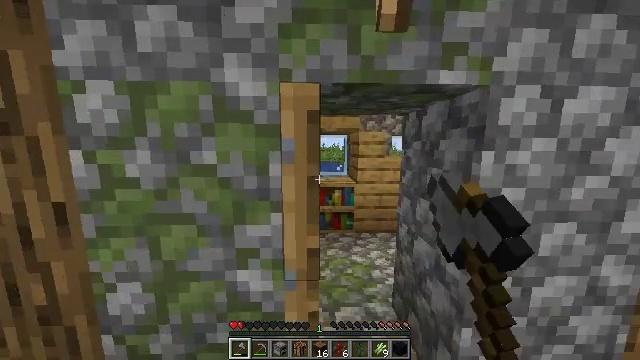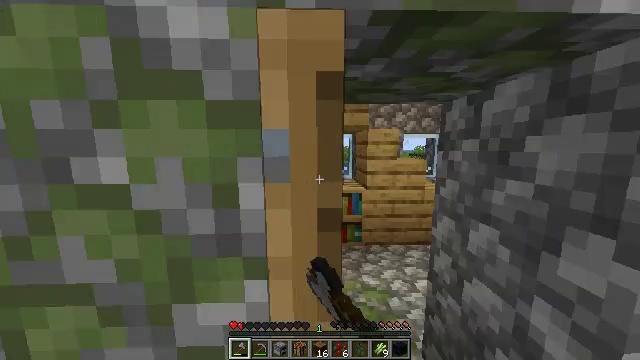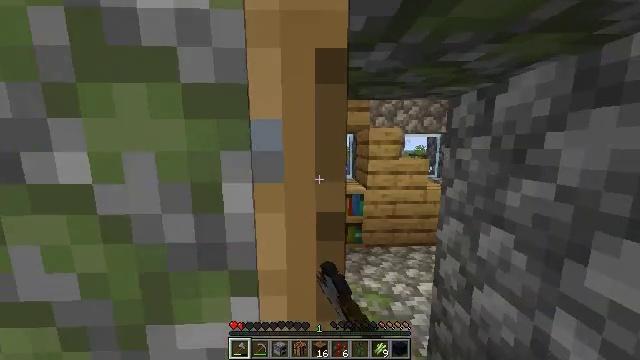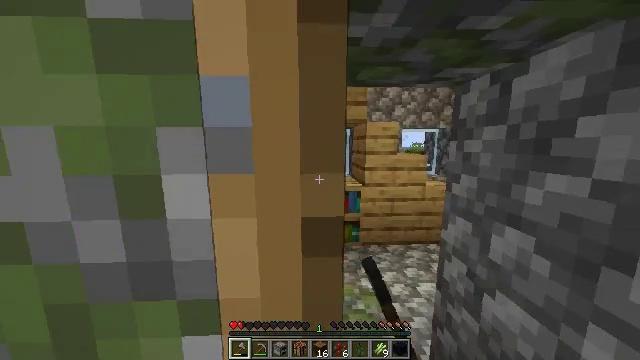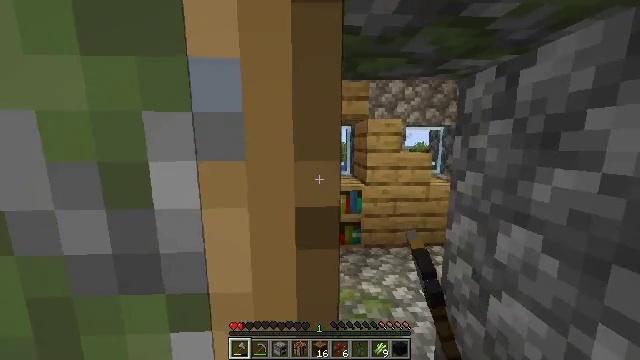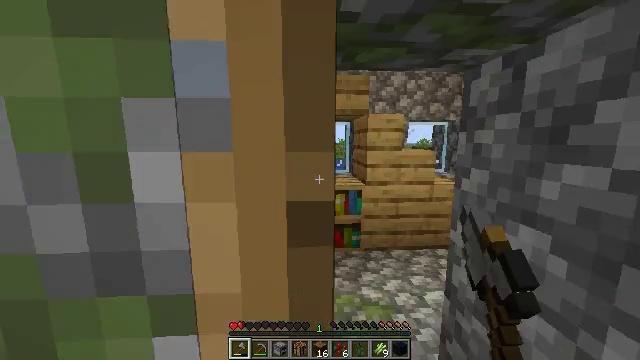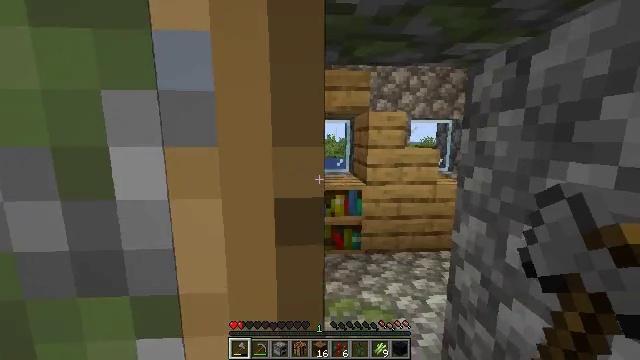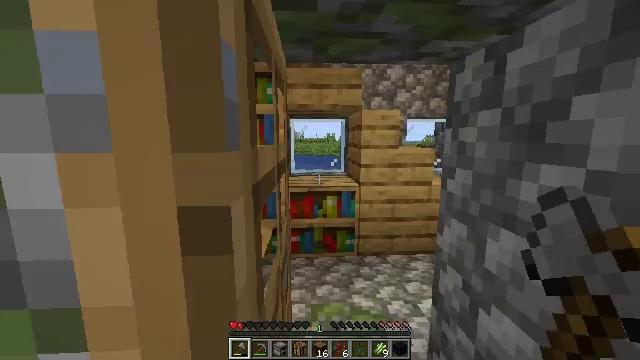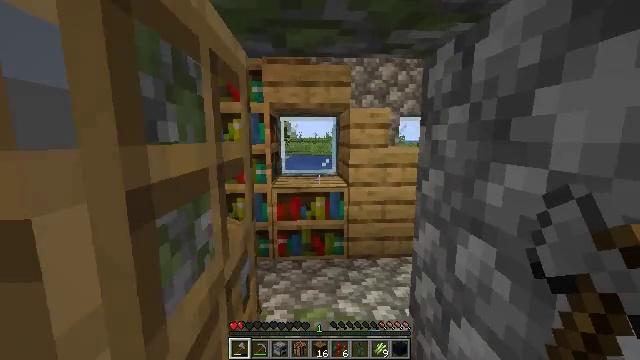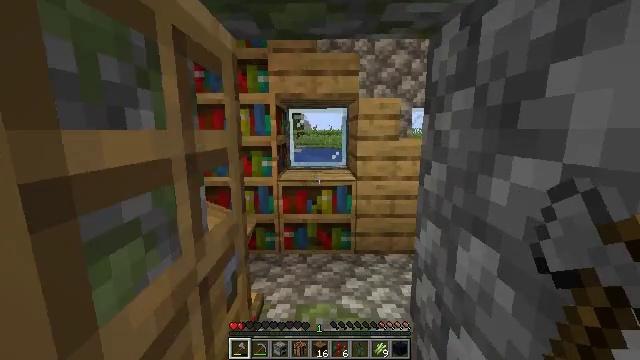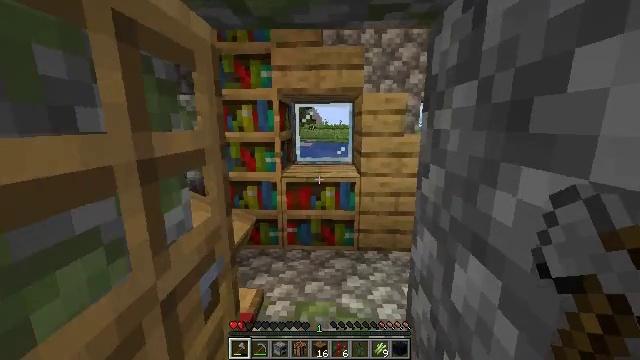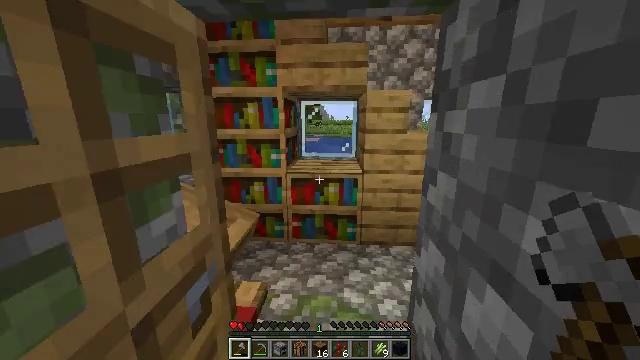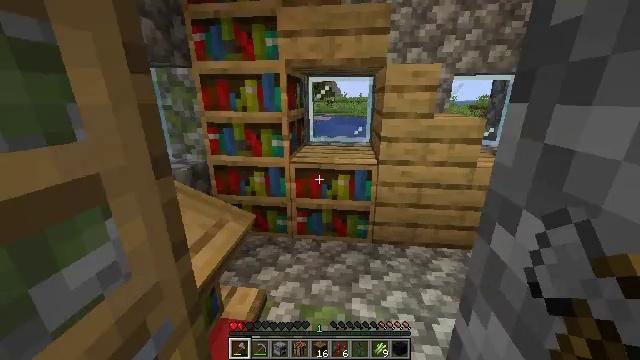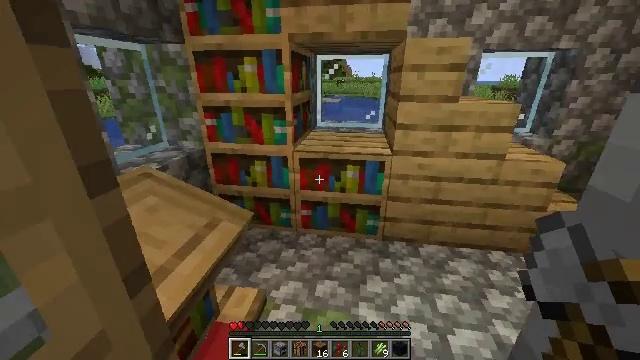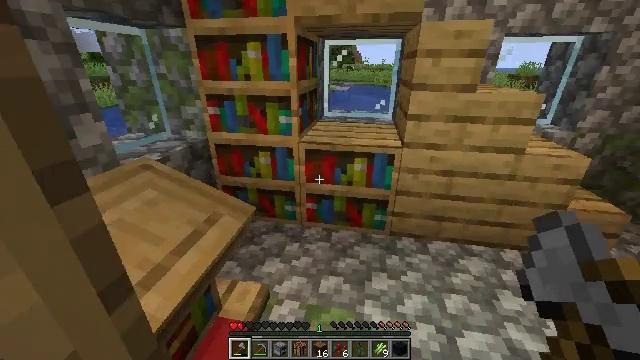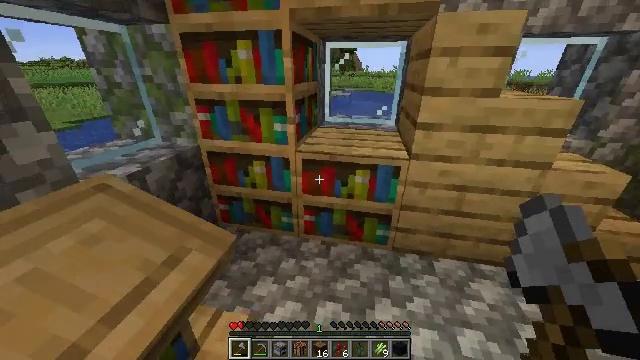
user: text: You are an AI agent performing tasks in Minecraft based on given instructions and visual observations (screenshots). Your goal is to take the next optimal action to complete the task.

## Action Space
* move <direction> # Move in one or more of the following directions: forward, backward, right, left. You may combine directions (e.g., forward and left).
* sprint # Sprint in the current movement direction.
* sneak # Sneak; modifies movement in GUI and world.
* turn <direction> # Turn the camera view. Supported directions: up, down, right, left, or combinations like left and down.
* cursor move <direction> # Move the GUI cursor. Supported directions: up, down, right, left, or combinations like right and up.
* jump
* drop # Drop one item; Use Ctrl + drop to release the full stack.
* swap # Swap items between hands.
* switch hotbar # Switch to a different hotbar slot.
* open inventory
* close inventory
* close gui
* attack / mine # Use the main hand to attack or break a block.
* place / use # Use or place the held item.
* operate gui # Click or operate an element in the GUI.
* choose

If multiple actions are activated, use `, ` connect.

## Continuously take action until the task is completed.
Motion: motion action
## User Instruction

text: Mine the bookshelf to gather resources.
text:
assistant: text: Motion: move forward, sprint, use / place
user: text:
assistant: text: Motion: move forward, sprint
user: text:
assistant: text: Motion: move forward, sprint, turn right
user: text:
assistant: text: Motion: move forward, sprint
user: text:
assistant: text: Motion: move forward, sprint
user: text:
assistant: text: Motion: move forward and move right, sprint
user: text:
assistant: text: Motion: move forward and move right, sprint
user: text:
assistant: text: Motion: move forward and move right, sprint
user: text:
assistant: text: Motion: move forward and move right, sprint, turn left and down
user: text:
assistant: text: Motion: move forward and move right, sprint, turn left and down
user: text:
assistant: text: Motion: move forward and move right, sprint, turn left and down
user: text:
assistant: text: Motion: move forward, sprint, turn left and down
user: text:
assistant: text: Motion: move forward, sprint, turn left and down
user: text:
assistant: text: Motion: move forward, sprint, turn left and down
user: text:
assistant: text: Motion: move forward, sprint, turn down
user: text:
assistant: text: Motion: move forward, sprint, turn down
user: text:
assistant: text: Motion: move forward, sprint, turn down, attack / mine
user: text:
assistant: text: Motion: move forward, attack / mine
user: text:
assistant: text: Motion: attack / mine
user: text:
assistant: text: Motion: attack / mine
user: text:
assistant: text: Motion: attack / mine
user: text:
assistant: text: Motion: turn down, attack / mine
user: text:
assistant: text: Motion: turn down, attack / mine
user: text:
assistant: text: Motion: turn left and down, attack / mine
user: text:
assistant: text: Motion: attack / mine
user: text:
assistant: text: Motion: attack / mine
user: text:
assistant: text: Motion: attack / mine
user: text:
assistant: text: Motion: attack / mine
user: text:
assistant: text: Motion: attack / mine
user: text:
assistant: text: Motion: attack / mine